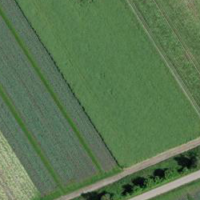
EUNIS habitat code: 52
Species observed at this site:
Cyperus esculentus